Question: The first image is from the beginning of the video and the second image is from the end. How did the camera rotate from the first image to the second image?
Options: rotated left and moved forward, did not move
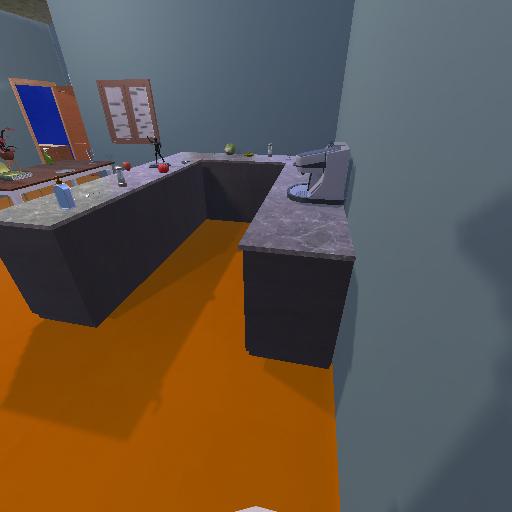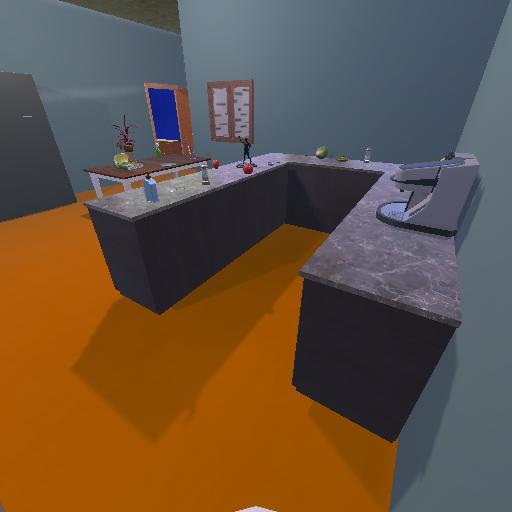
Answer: rotated left and moved forward